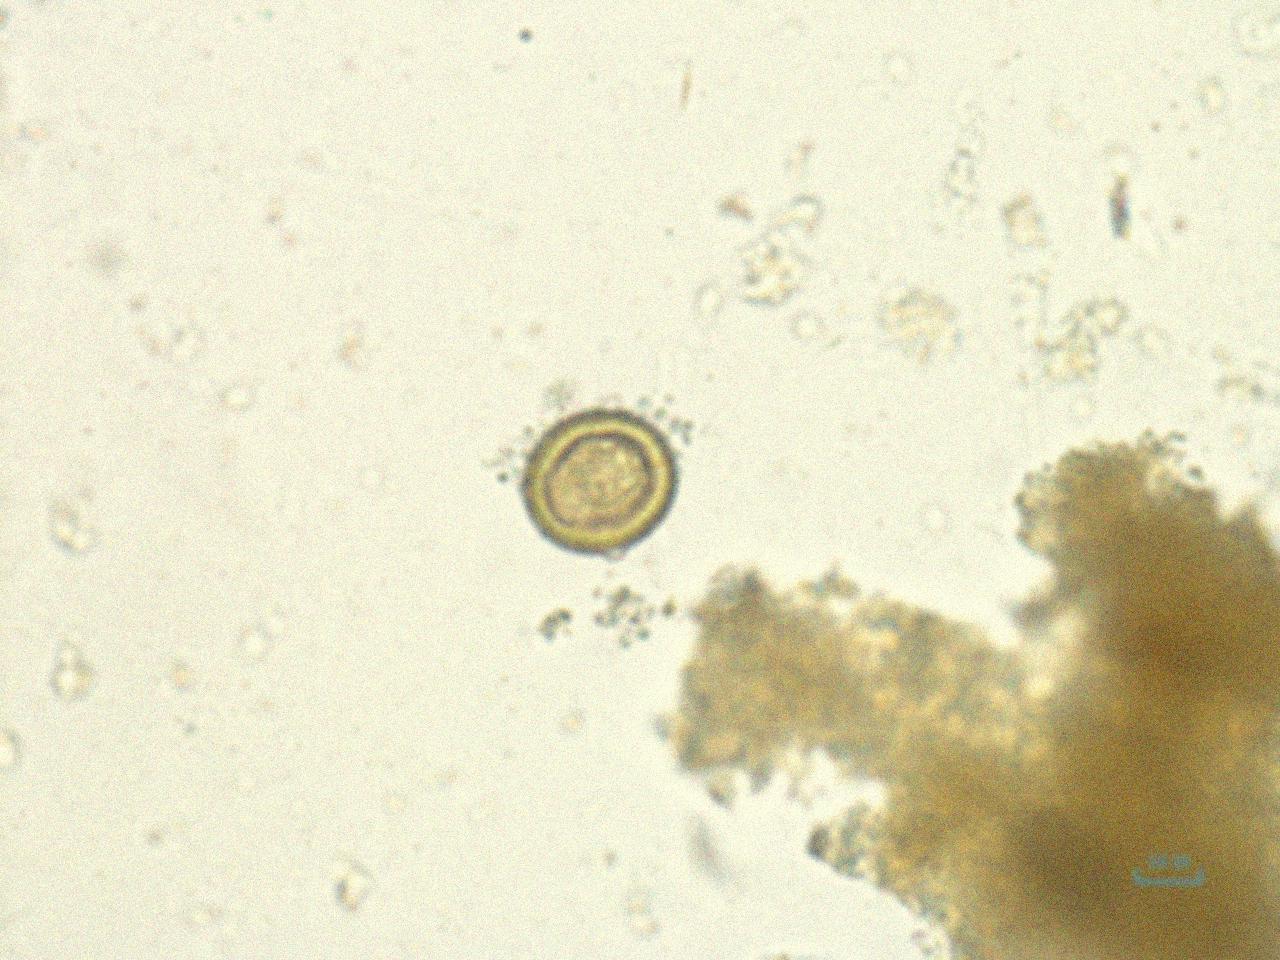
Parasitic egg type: Taenia spp. egg